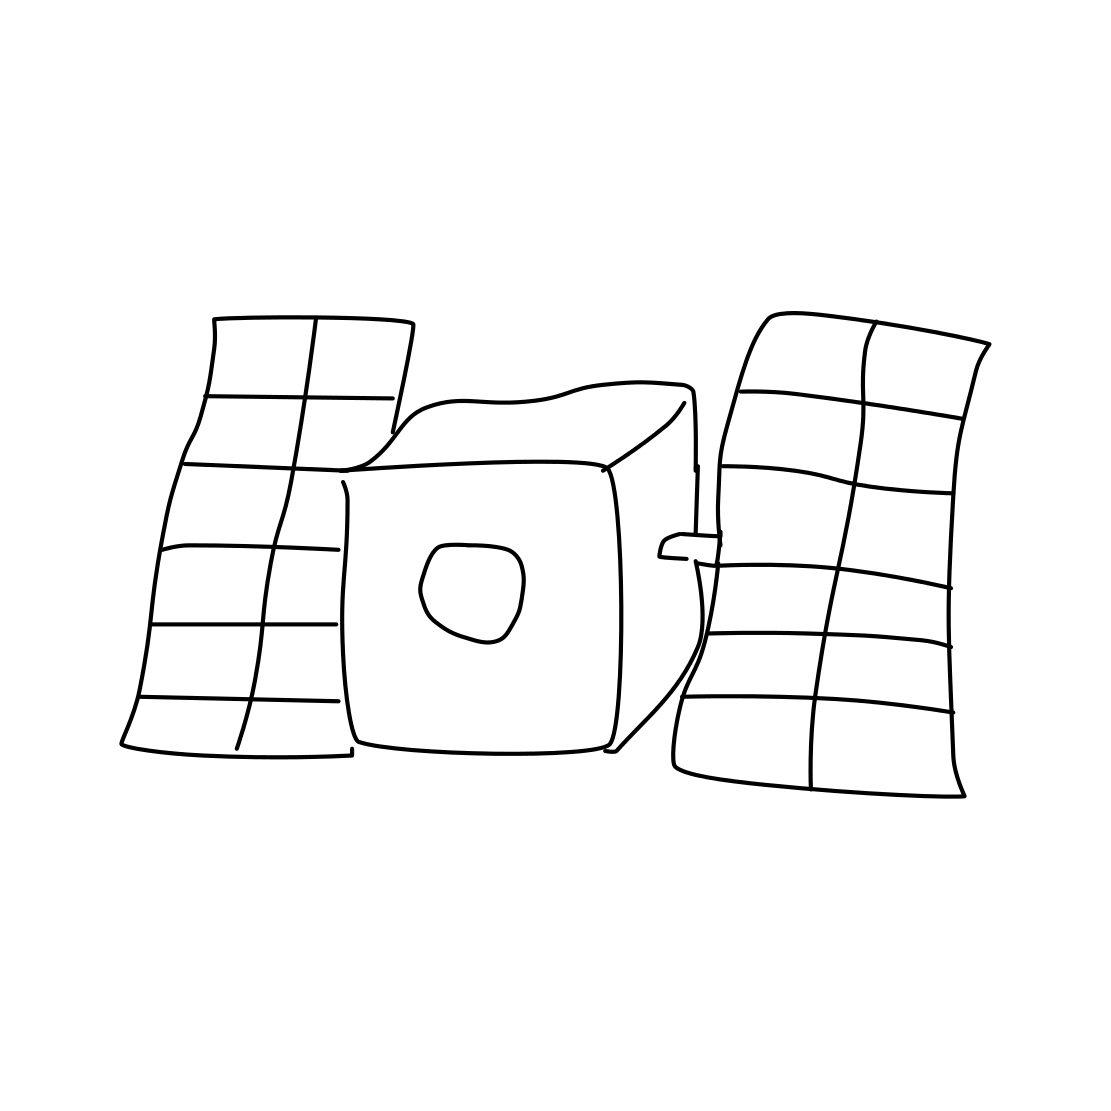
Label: satellite